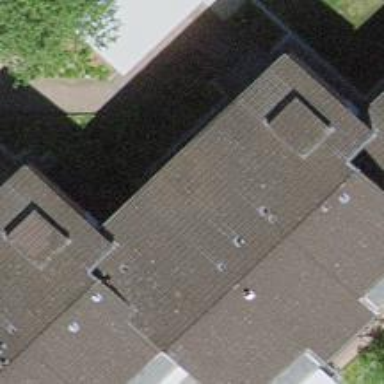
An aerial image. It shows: Gabled roof apartments building.